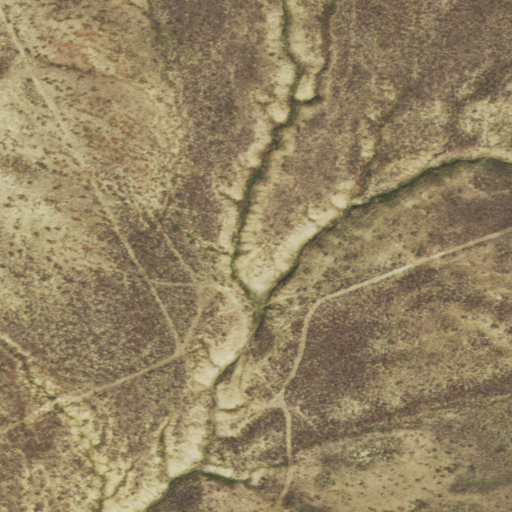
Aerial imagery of depression(s) in Wyoming named Wild Horse Basin containing only shrub